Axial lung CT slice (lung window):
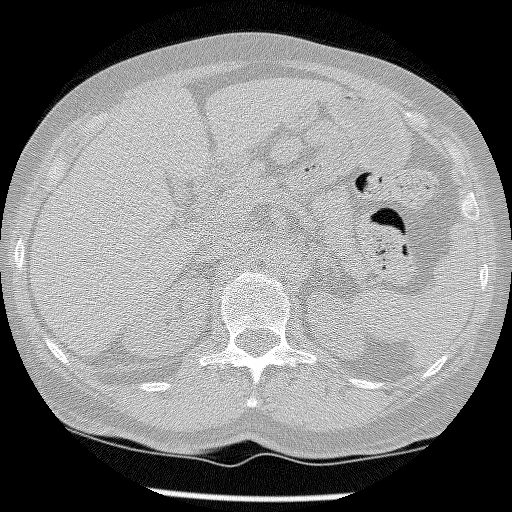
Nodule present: no